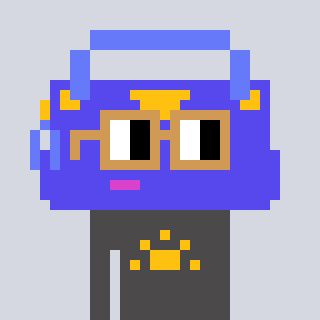
a pixel art character with square brown glasses, a bag-shaped head and a grayscale-colored body on a cool background